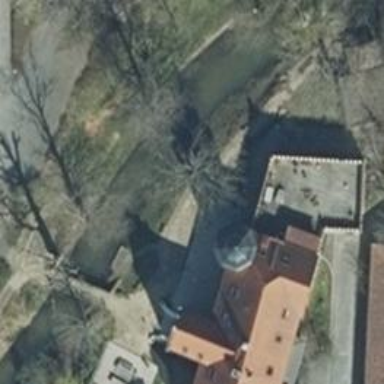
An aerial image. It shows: Historic manor hotel building.